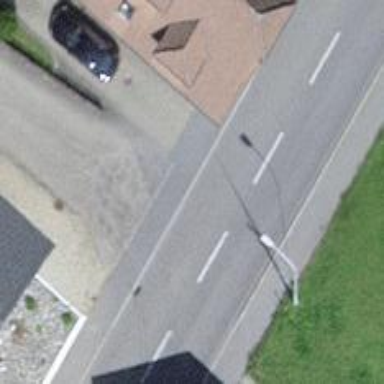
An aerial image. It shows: Unmarked crossing on the road.